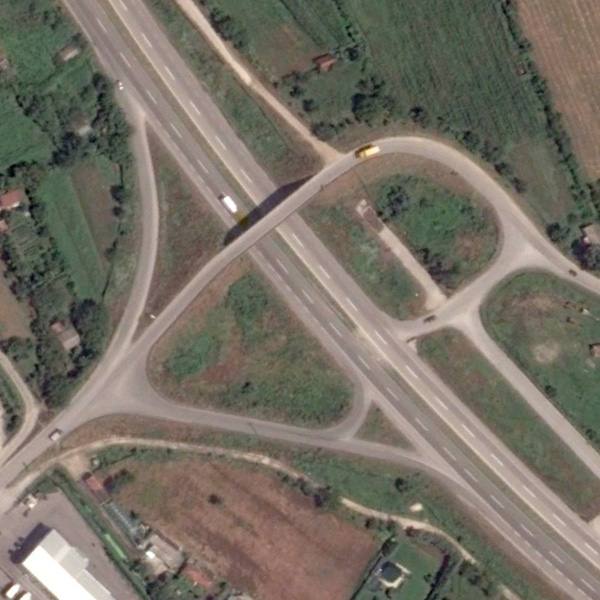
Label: Viaduct